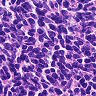
Metastatic tissue present: no